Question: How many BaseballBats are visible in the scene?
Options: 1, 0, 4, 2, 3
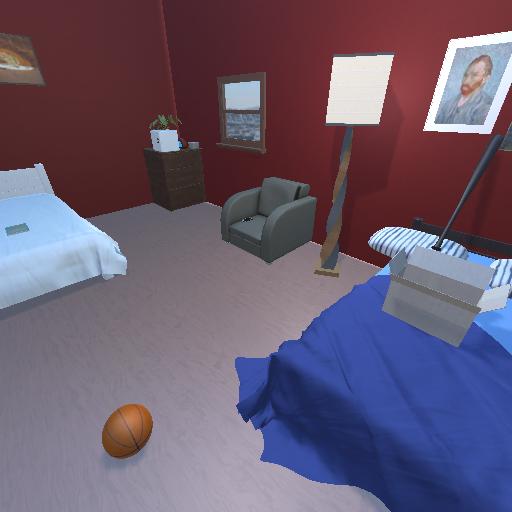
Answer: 1